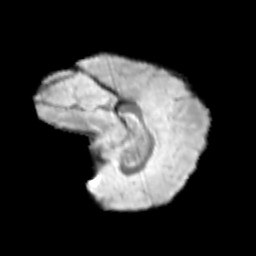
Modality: T2w
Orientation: sagittal
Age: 10
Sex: female
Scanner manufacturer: siemens
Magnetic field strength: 3 T
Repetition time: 3.8 s
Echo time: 0.07 s